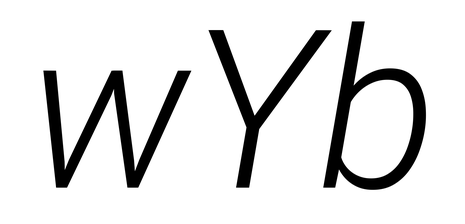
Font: Roboto-Italic_Light_Italic